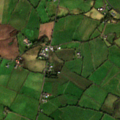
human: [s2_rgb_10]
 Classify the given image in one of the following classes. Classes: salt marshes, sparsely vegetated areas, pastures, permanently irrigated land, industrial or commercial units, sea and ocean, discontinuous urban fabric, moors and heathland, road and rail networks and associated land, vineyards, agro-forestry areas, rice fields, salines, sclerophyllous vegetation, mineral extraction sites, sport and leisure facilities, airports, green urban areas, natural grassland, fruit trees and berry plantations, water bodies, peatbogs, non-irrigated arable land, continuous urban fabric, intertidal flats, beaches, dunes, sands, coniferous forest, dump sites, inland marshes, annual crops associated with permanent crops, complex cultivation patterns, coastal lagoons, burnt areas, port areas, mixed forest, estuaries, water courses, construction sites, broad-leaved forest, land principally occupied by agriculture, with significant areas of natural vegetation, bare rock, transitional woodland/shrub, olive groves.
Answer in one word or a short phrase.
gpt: pastures